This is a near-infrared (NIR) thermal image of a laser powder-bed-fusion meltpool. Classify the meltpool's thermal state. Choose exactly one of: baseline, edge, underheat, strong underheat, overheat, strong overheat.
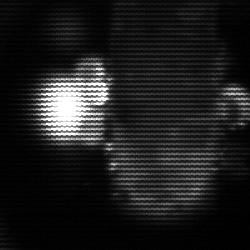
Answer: strong underheat